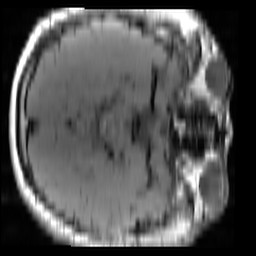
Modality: T1w
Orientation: axial
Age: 21
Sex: male
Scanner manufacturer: ge
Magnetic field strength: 3 T
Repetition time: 0.663 s
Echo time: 0.01529 s